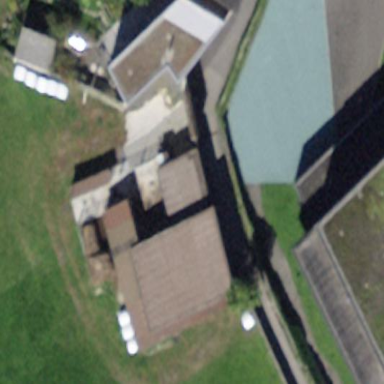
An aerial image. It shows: Farm auxiliary building.